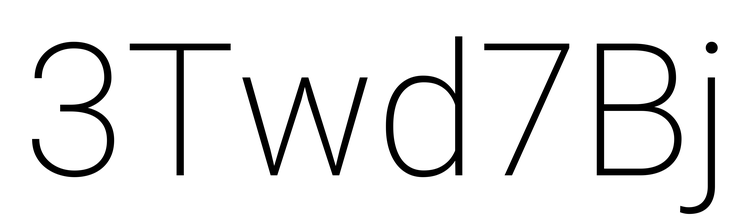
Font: Roboto_ExtraLight